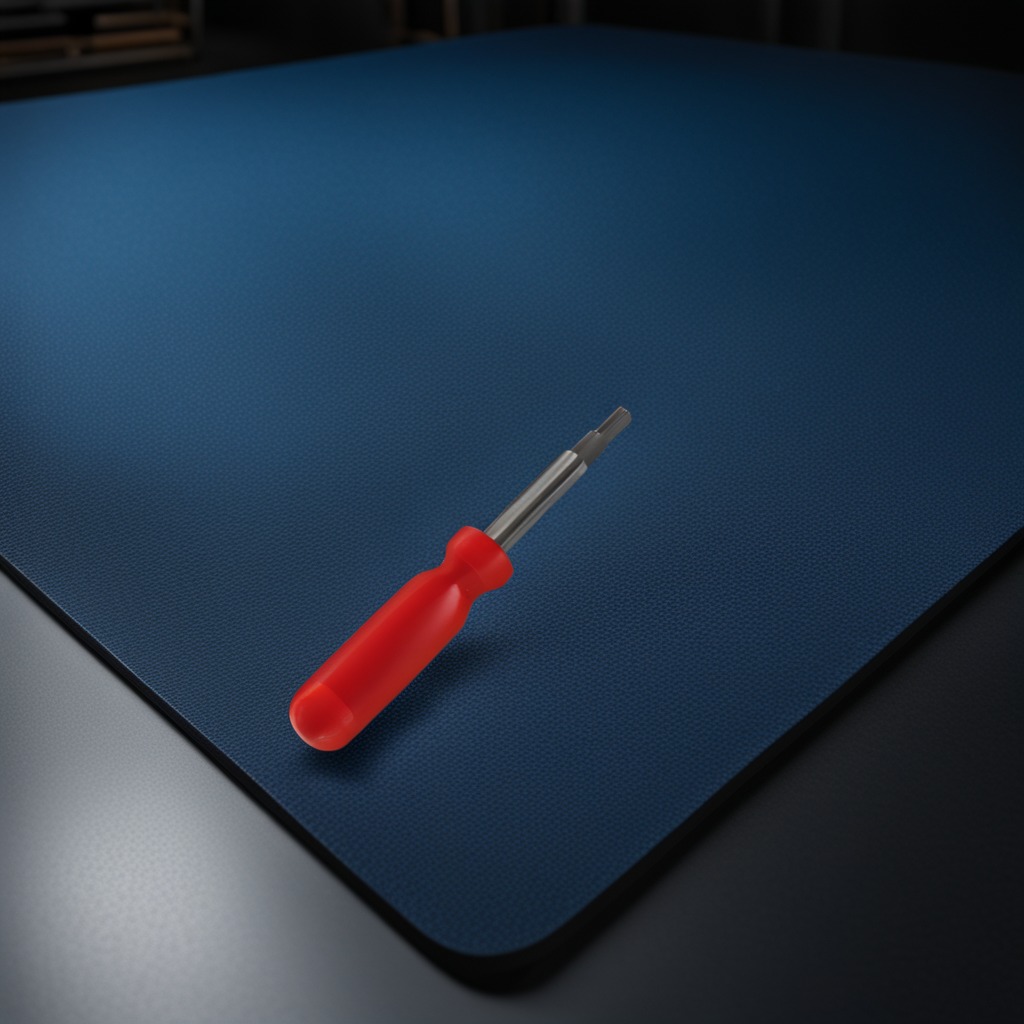
A screwdriver lies on a clean granite tabletop covered with a blue rubber mat inside a workshop at night dim ambient light soft shadows worn but beneath the mat.